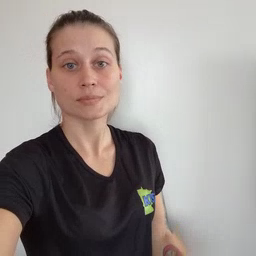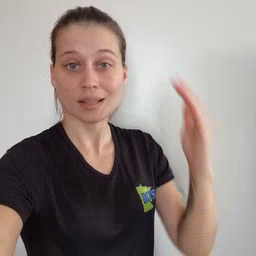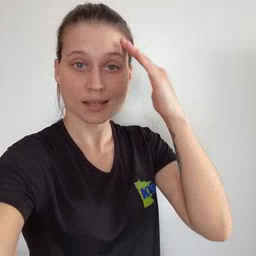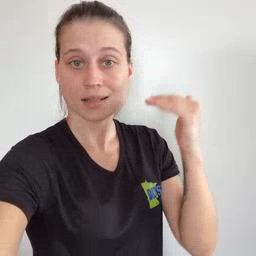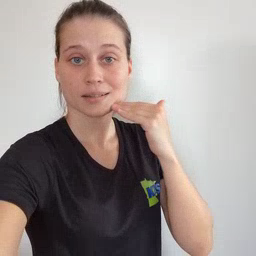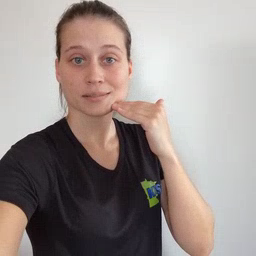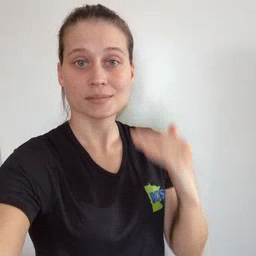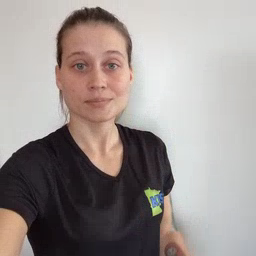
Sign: head